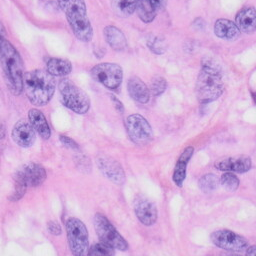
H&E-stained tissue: Skin